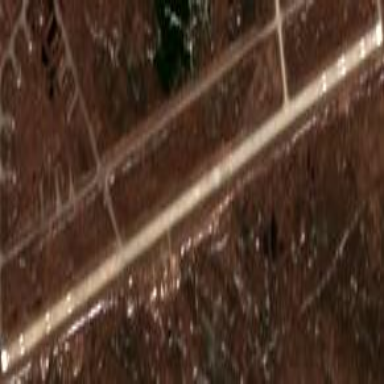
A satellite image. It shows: Concrete runway at the airport.